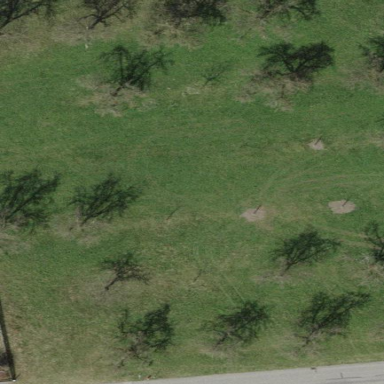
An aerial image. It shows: Orchard.